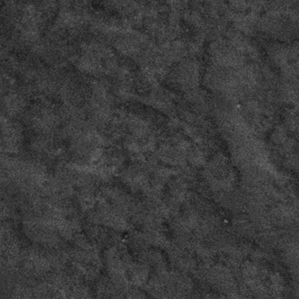
Label: frost